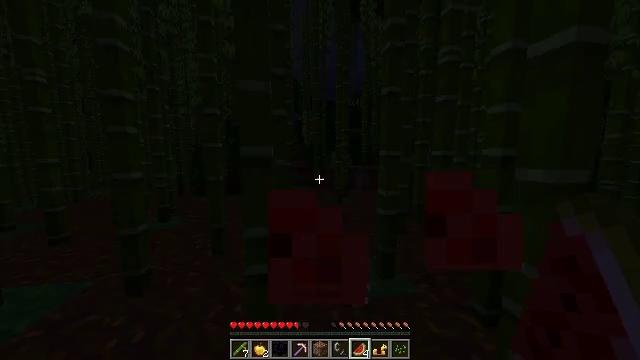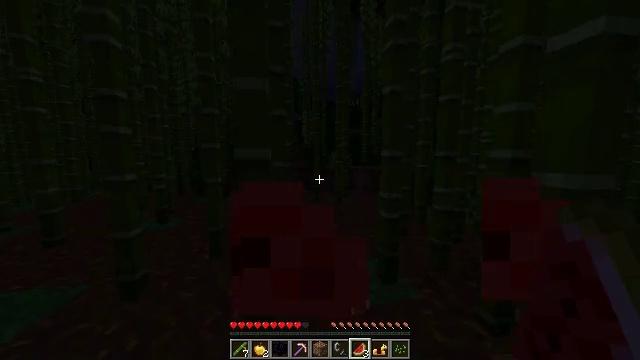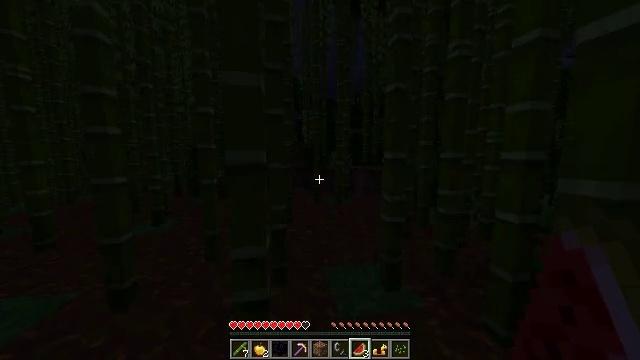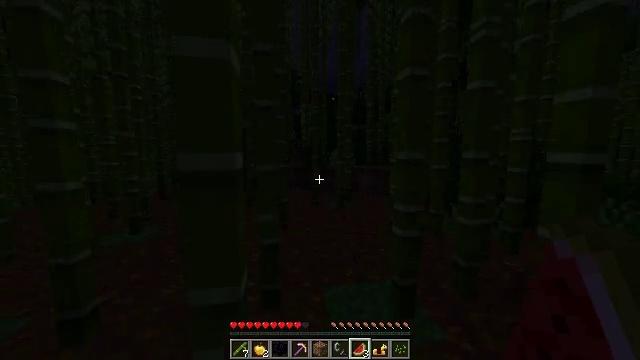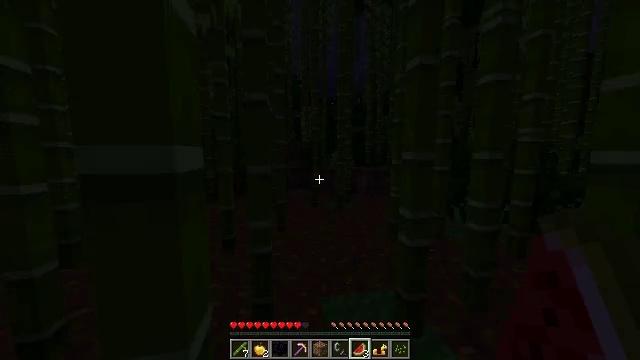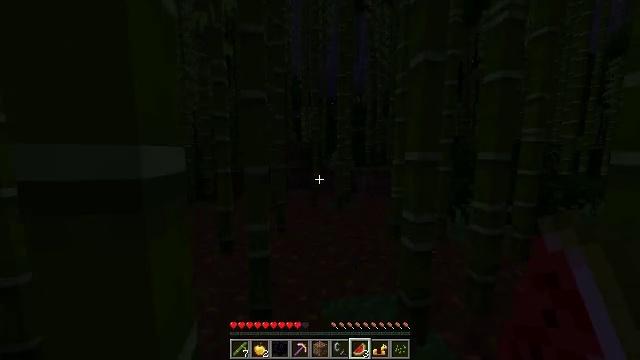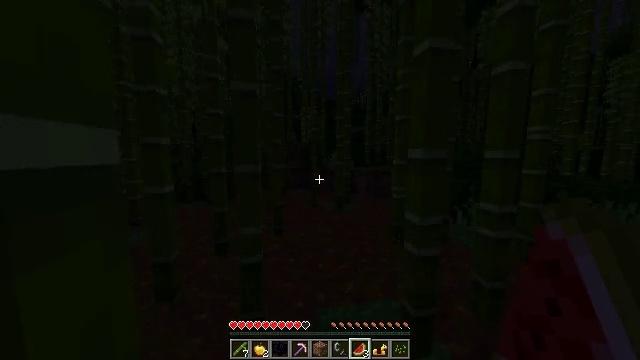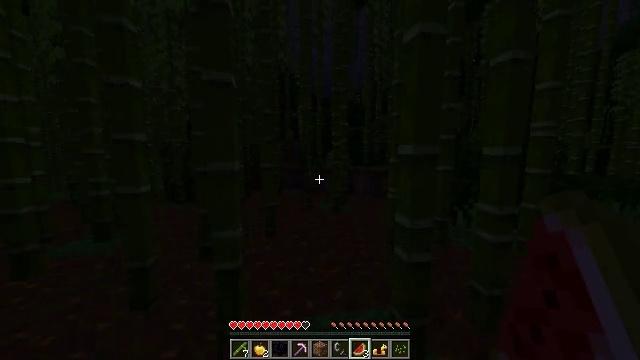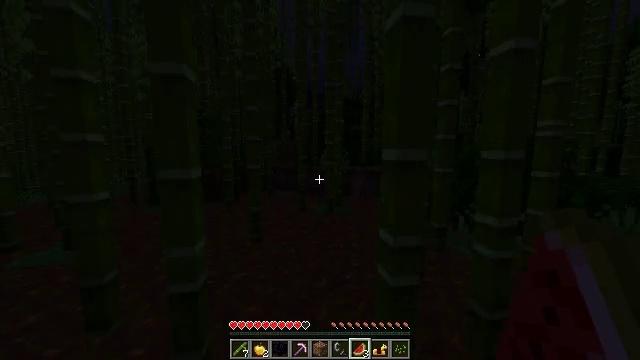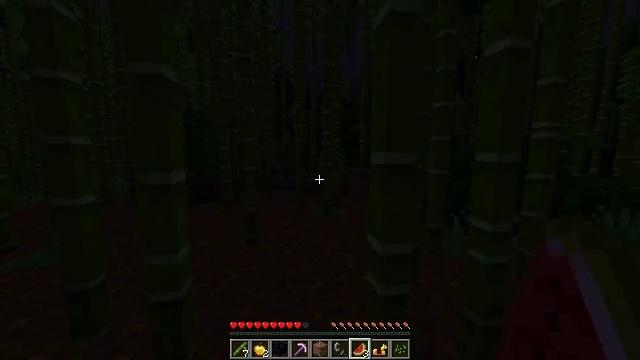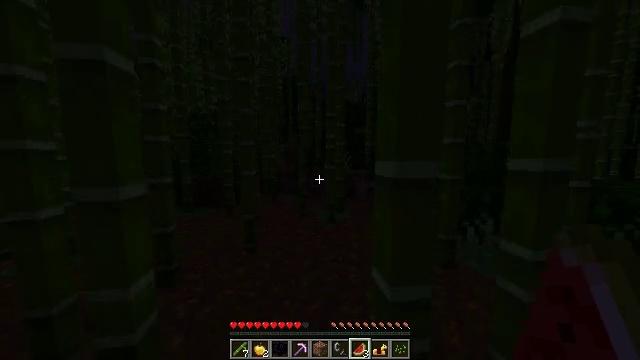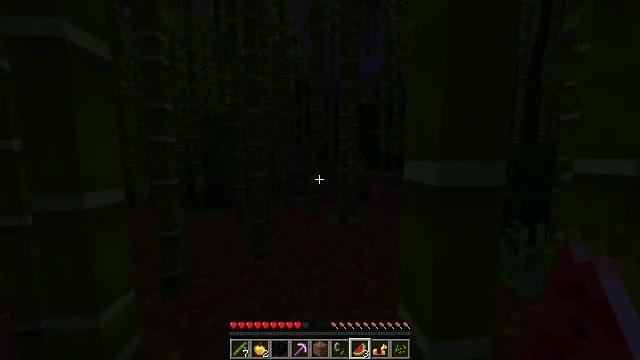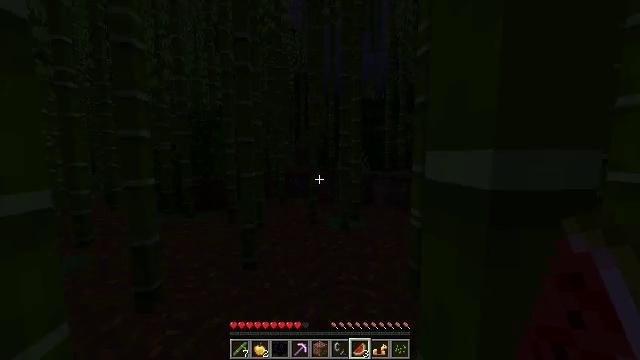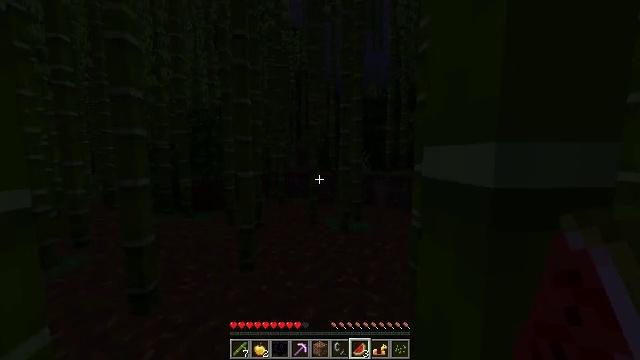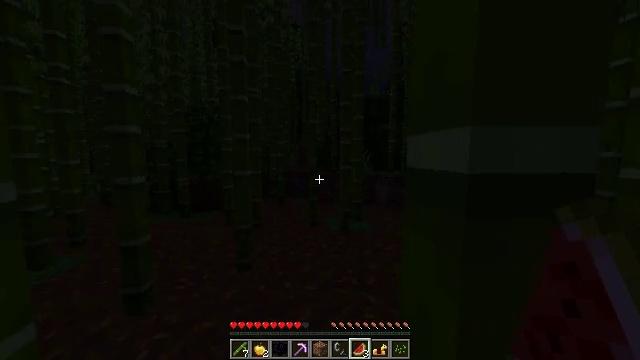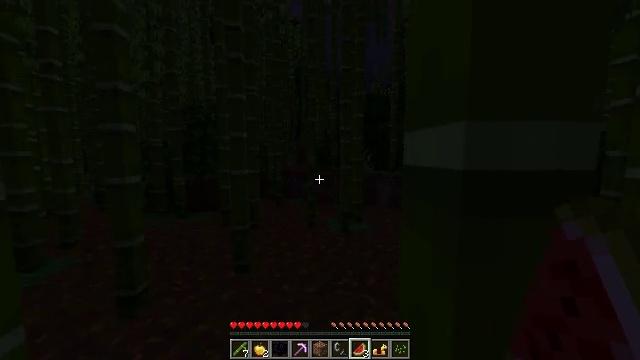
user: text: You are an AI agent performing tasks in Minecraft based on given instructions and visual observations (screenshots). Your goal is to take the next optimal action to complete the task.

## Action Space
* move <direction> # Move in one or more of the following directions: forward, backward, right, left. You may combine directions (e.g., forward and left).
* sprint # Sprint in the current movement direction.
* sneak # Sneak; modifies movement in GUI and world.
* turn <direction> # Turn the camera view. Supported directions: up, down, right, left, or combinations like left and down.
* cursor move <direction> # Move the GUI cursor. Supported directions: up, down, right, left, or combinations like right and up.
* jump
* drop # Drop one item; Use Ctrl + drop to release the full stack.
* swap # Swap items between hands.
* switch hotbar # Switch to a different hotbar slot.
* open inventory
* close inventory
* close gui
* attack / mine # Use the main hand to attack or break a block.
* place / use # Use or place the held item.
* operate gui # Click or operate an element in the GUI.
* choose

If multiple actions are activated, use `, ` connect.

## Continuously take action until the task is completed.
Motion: motion action
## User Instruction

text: Break the diorite block.
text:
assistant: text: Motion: move forward, sprint, use / place
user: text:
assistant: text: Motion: move forward, sprint, use / place
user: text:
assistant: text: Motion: move forward, sprint, use / place
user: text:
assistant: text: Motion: move forward, sprint, use / place
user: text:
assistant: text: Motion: move forward, sprint, use / place
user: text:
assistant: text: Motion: move forward and move right, sprint, use / place
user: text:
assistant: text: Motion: move forward and move right, sprint, use / place
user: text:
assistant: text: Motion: move forward and move right, sprint
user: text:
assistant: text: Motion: move forward, sprint
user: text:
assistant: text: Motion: move forward, sprint, turn left
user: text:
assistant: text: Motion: move forward, sprint, turn left
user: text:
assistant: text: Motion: move forward, sprint
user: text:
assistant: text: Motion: move forward, sprint
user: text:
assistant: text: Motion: move forward, sprint
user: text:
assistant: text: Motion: move forward, sprint
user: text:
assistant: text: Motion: move forward, sprint, turn right
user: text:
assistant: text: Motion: move forward, sprint, turn right
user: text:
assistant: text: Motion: move forward, sprint, turn right
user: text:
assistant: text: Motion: move forward, sprint, turn right
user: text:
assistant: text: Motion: move forward, sprint
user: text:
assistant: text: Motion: move forward, sprint
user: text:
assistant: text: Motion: move forward, sprint
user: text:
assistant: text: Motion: move forward and move left, sprint
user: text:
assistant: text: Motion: move forward and move left, sprint
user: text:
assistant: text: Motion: move forward and move left, sprint, turn right
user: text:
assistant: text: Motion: move forward and move left, sprint, turn right and down
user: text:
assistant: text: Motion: move forward and move left, sprint, turn right
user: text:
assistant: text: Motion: move forward and move left, sprint
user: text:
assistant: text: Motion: move forward and move left, sprint
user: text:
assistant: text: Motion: move forward and move left, sprint